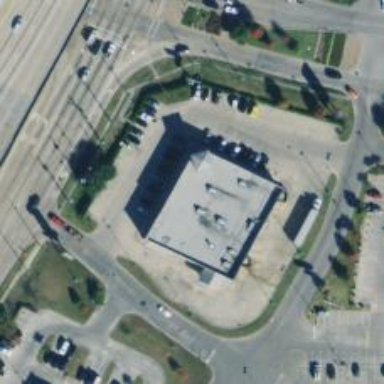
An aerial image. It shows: Pharmacy providing healthcare services.